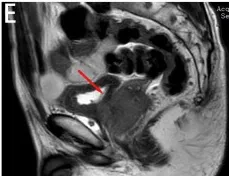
Chest computed tomography (CT) and prostate magnetic resonance imaging (MRI) scan of the patient throughout the course of diagnosis and treatment. , Imaging changes of chest CT (mediastinal window and pulmonary window) and prostate MR at different time points.
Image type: radiology (mri)